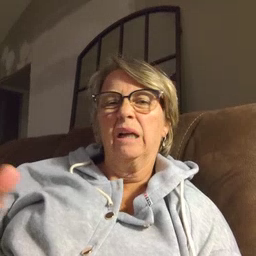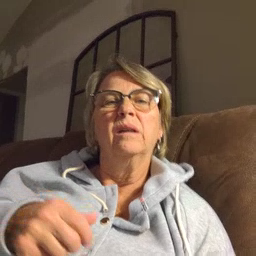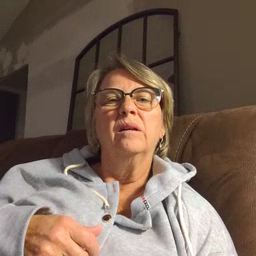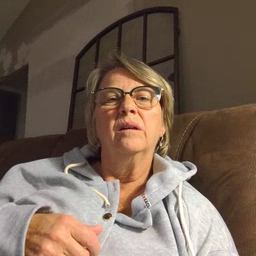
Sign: yucky